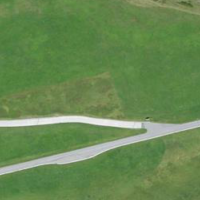
EUNIS habitat code: 23
Species observed at this site:
Corvus corone
Anthus trivialis
Turdus philomelos
Falco subbuteo
Anthus spinoletta
Dendrocopos major
Prunella modularis
Turdus viscivorus
Buteo buteo
Sylvia atricapilla
Spinus spinus
Pernis apivorus
Cuculus canorus
Erithacus rubecula
Pica pica
Phoenicurus ochruros
Nucifraga caryocatactes
Garrulus glandarius
Falco tinnunculus
Picus viridis
Corvus corax
Periparus ater
Motacilla cinerea
Cyanistes caeruleus
Lophophanes cristatus
Linaria cannabina
Troglodytes troglodytes
Pyrrhula pyrrhula
Lyrurus tetrix
Fringilla coelebs
Turdus torquatus
Ptyonoprogne rupestris
Carduelis carduelis
Columba palumbus
Turdus merula
Phalacrocorax carbo
Circus aeruginosus
Tachymarptis melba
Geum rivale
Parus major
Hirundo rustica
Milvus milvus
Turdus pilaris
Motacilla alba
Pyrrhocorax graculus
Aquila chrysaetos
Accipiter nisus
Delichon urbicum